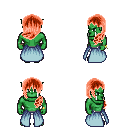
a pixel art fantasy rpg character, male body template, orc, green skin, overskirt, white pants, red left-swept hairstyle, bracelets, gray slippers, four views (front, back, left, right), 2x2 character sprite sheet, small pixel art, hard edges, no anti-aliasing